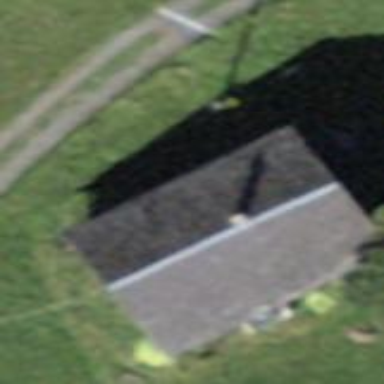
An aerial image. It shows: Detached building.